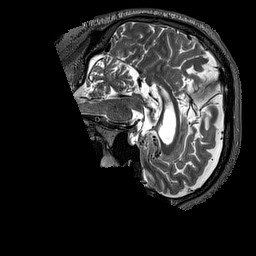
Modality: T2w
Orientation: sagittal
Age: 53
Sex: male
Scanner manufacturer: siemens
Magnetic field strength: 3 T
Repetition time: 3.2 s
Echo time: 0.567 s